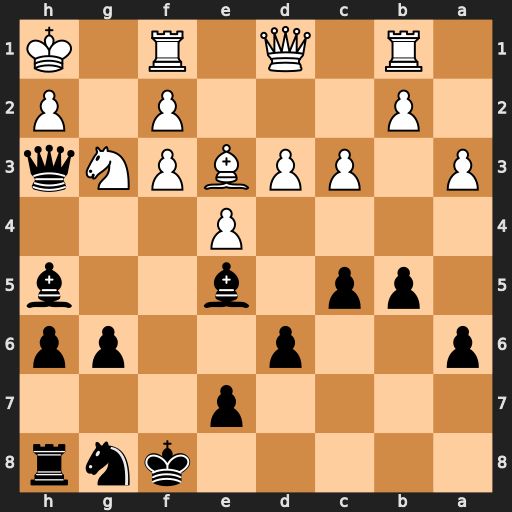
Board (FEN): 5knr/4p3/p2p2pp/1pp1b2b/4P3/P1PPBPNq/1P3P1P/1R1Q1R1K
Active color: b
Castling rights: -
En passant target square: -
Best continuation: Rh7 Rg1 Rf7